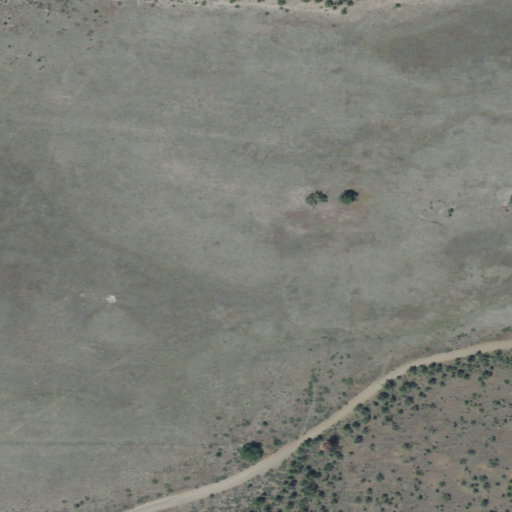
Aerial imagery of plain(s) in Oregon named Tai Flat containing woody wetlands, shrub, open development, and low intensity development